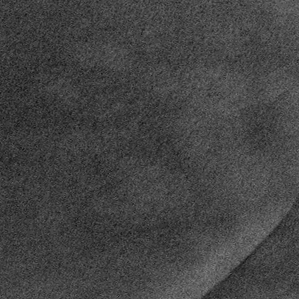
Label: frost